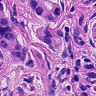
Metastatic tissue present: yes